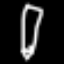
Label: pencil